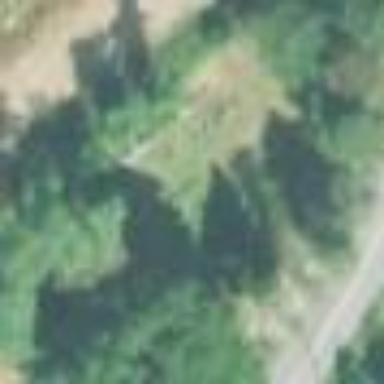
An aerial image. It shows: Cemetery.